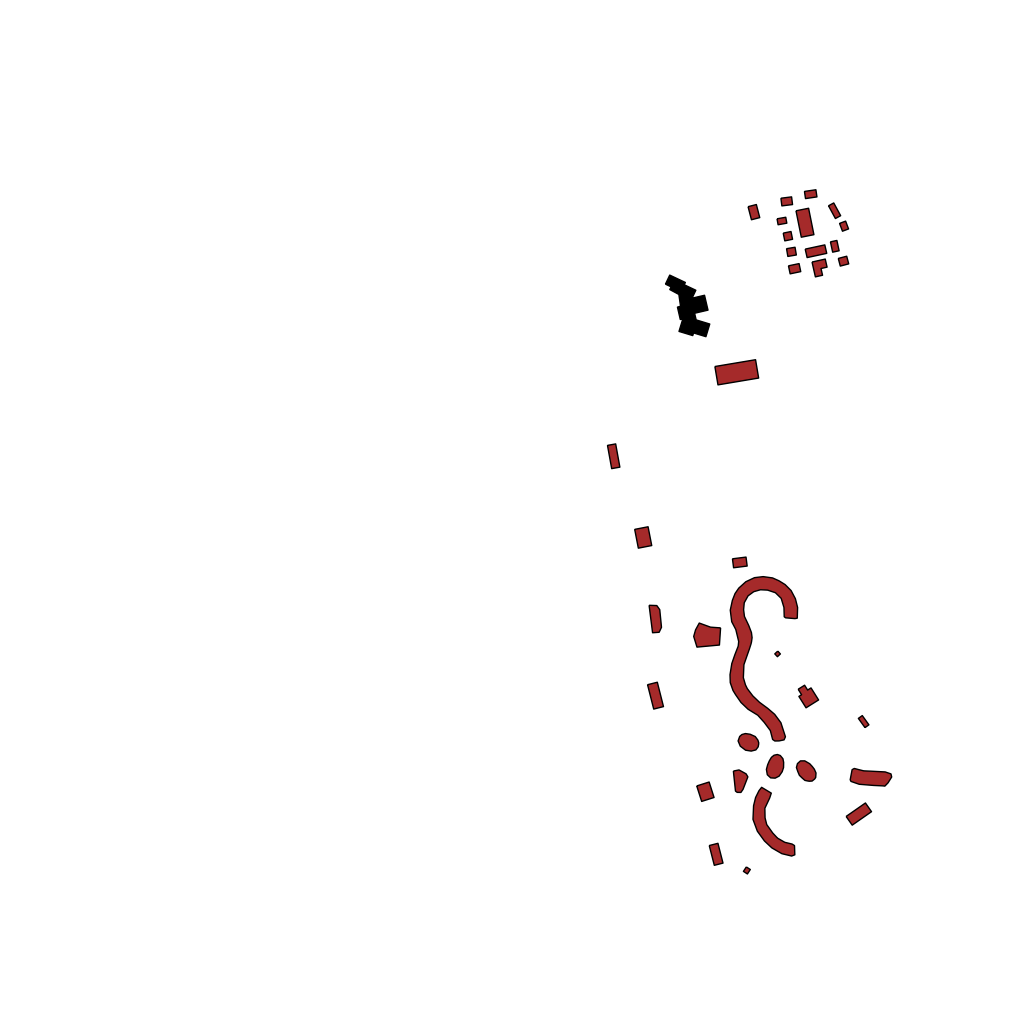
Tags: overhead vector_map, recreation, residential, special, modern, individual_rise, low_rise, medium_rise, density_1, Building, Facility, 1.0 km²